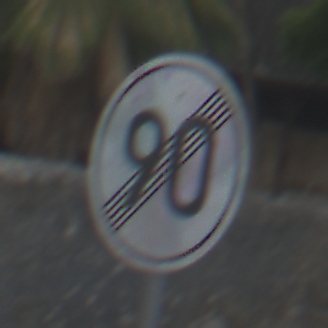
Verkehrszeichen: EndeGeschwindigkeit90
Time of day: MorningAfternoon
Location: Outdoor (Suburban)
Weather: PartlyCloudy
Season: NotSpecified
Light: Natural